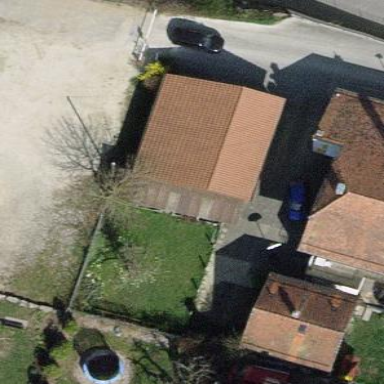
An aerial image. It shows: Garages with gabled roofs.